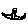
Label: bird